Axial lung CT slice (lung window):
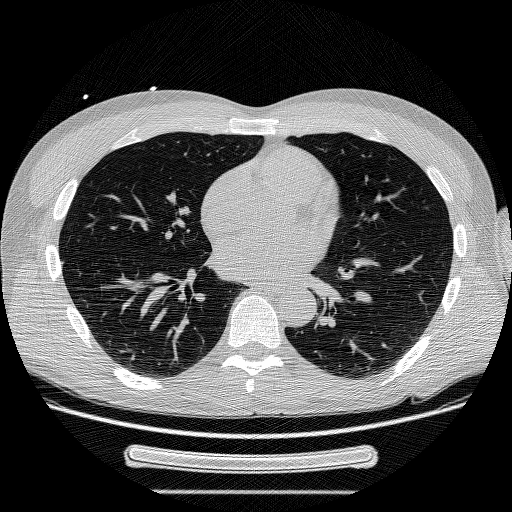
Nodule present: no